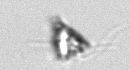
Label: Pyramimonas_longicauda